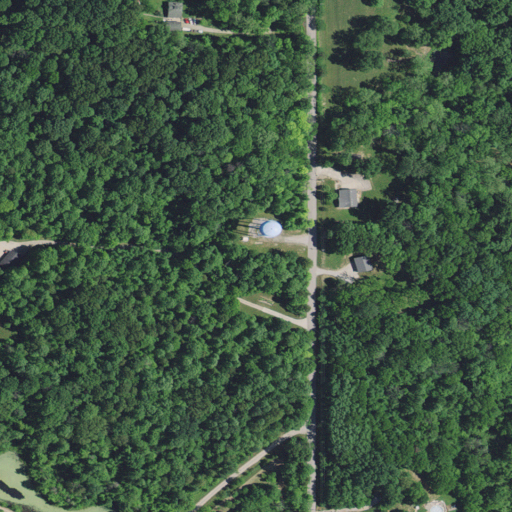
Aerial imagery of mountain in Indiana named Straley Hill containing deciduous forest, open development, and low intensity development